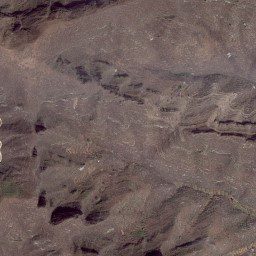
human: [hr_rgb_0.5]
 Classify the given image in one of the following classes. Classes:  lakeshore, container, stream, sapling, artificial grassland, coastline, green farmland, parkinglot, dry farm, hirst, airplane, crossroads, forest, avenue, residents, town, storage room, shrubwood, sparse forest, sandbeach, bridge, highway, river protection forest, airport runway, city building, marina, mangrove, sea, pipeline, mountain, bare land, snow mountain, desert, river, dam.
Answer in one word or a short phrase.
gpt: mountain